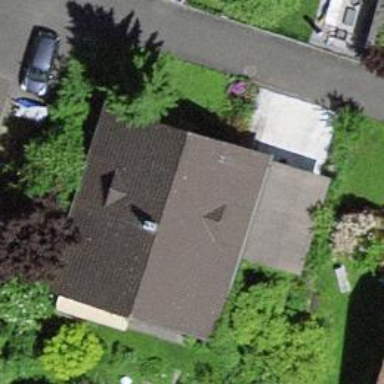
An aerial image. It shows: Detached building.